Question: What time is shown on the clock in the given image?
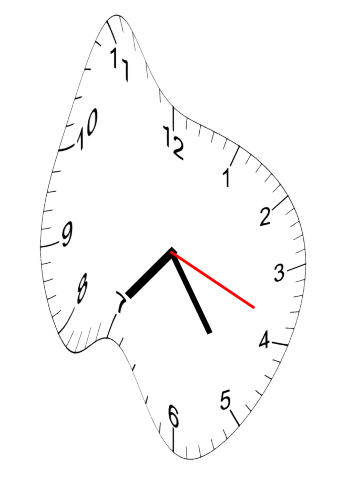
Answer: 07:24:19